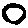
Label: circle